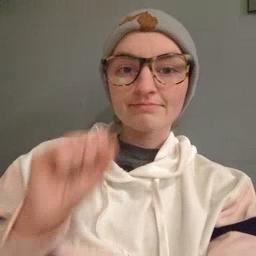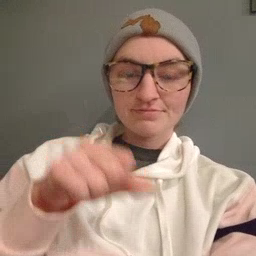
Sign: yes